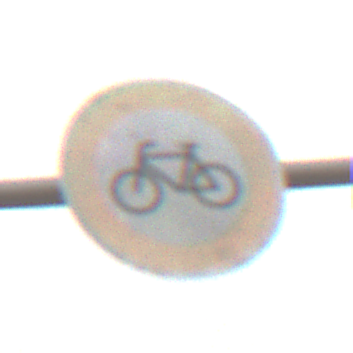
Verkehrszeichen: VerbotRadverkehr
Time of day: MorningAfternoon
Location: Outdoor (Suburban)
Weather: Overcast
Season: NotSpecified
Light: Natural